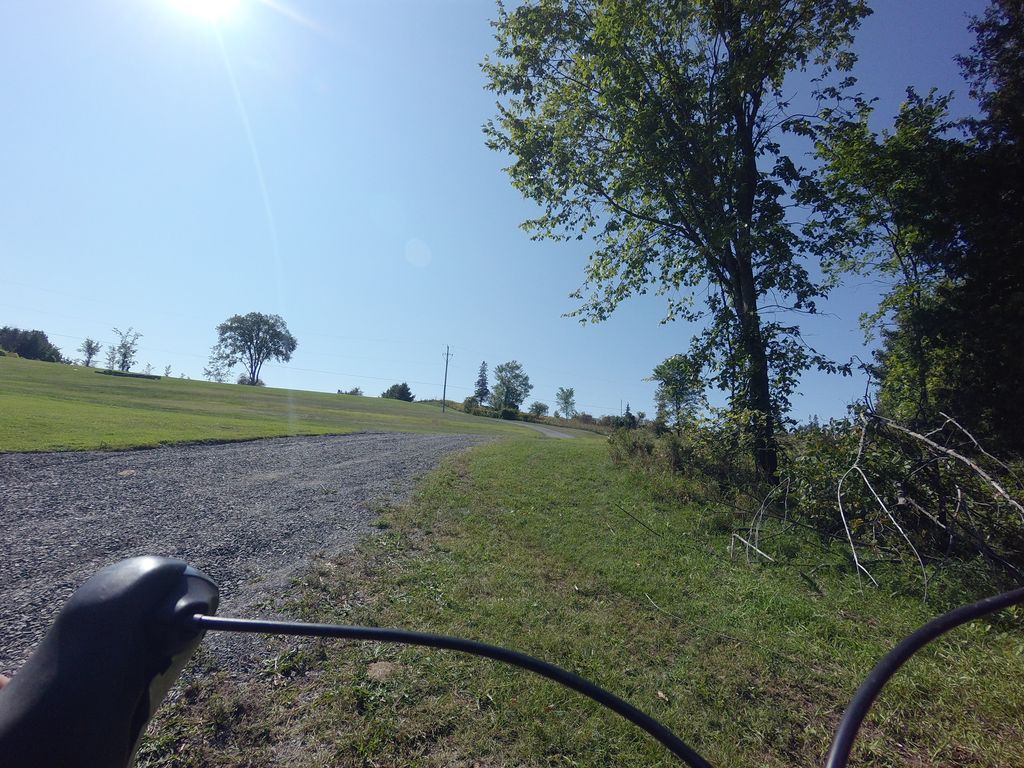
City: ottawa-gatineau